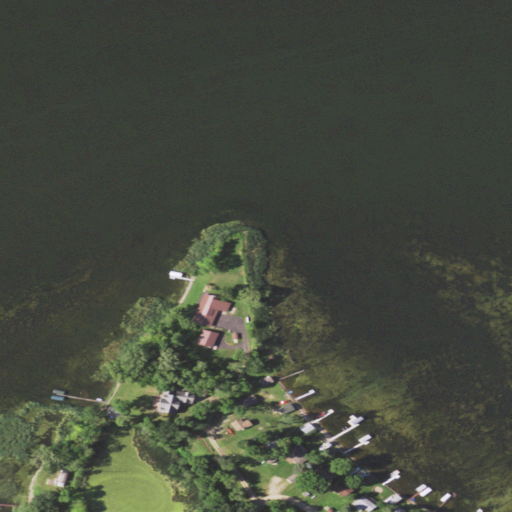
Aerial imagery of cape in Minnesota named Caughren Point containing open water, herbaceous wetlands, open development, deciduous forest, medium intensity development, and low intensity development